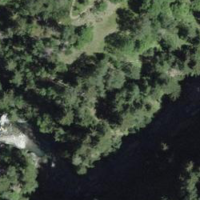
EUNIS habitat code: 23
Species observed at this site:
Melanargia galathea